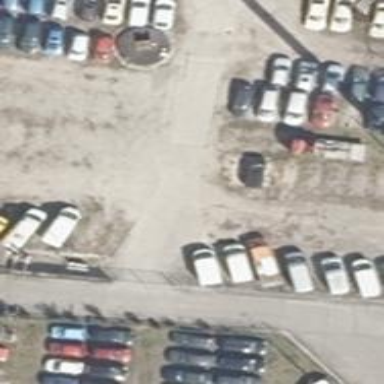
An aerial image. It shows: Road serving as parking aisle.